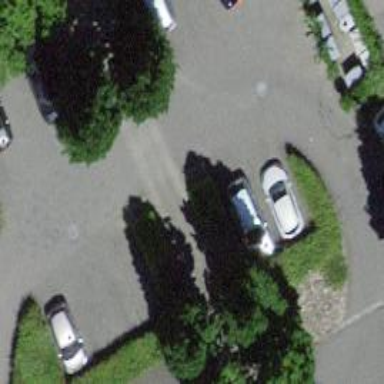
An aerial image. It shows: Road serving as parking aisle.